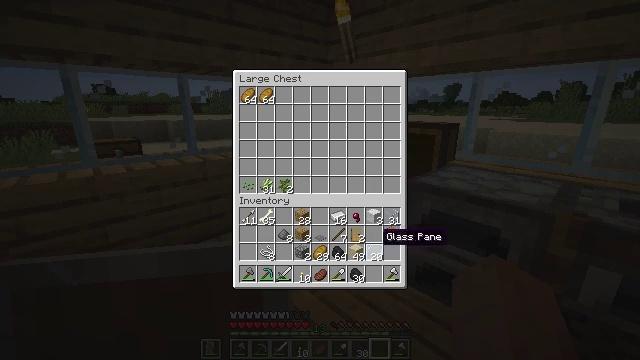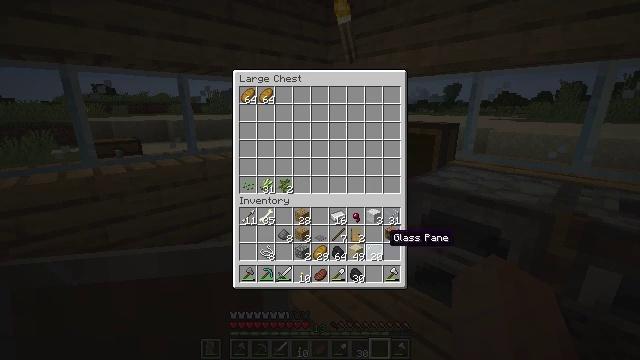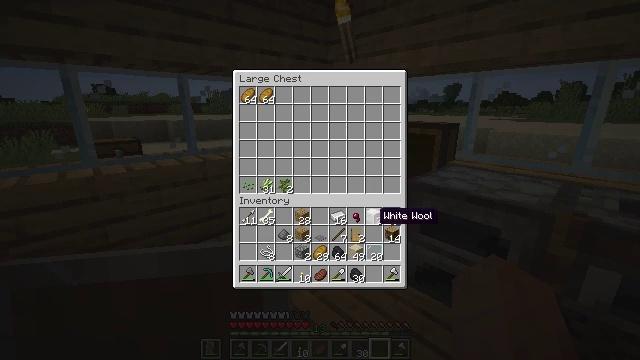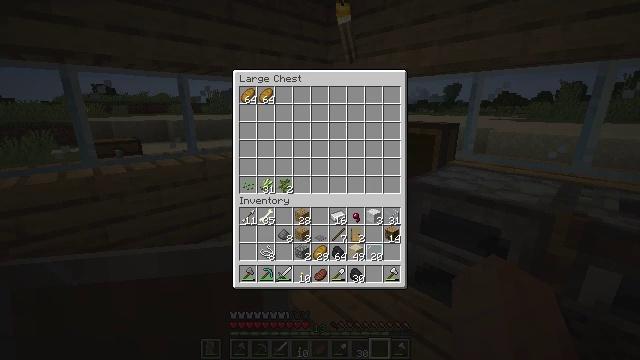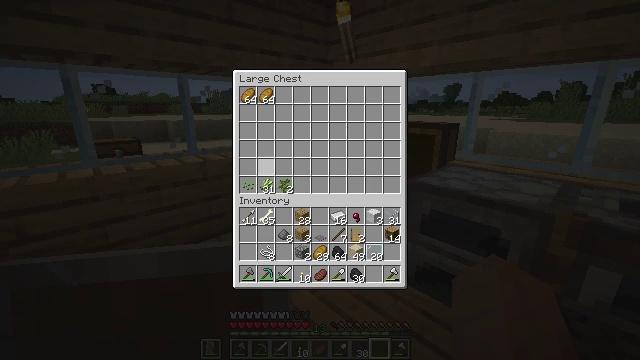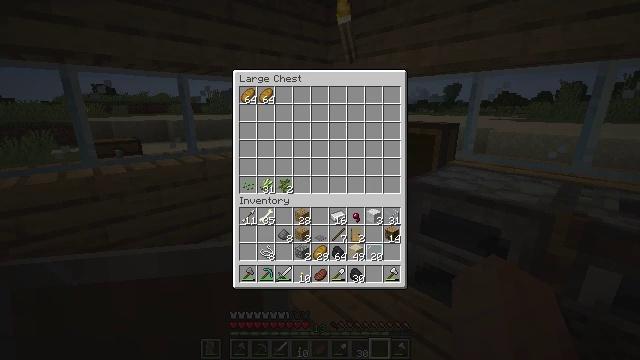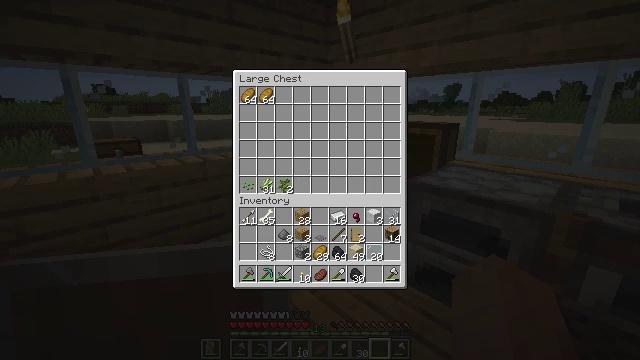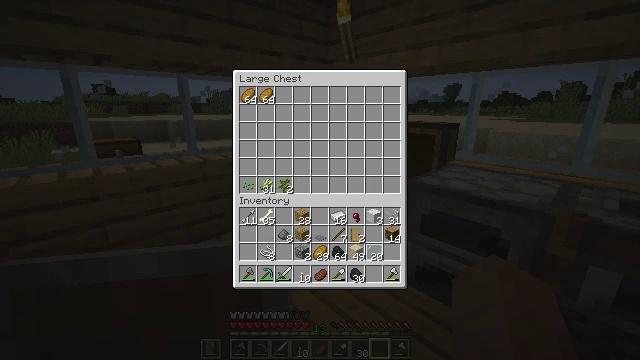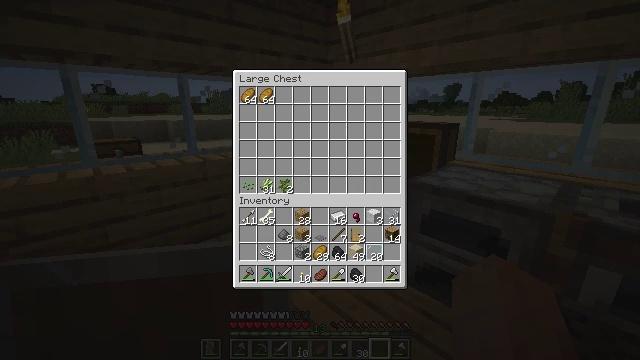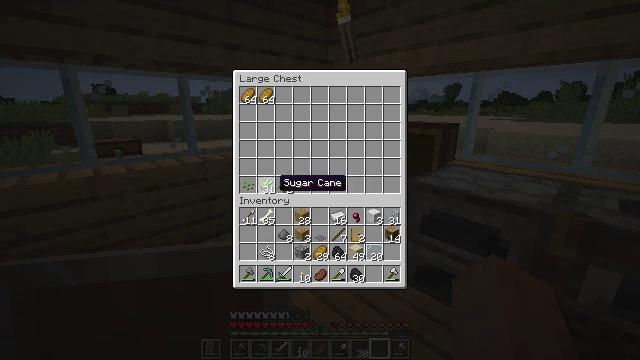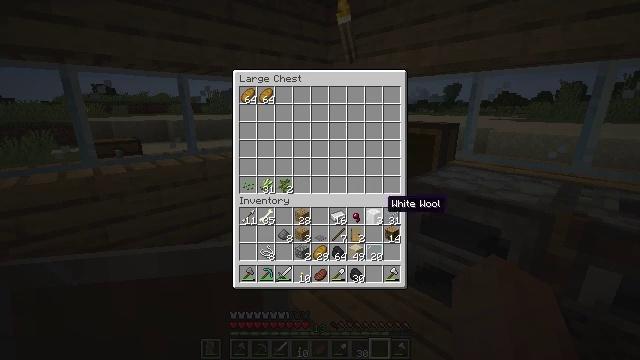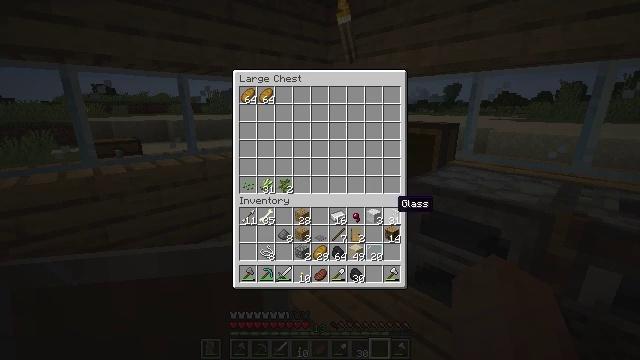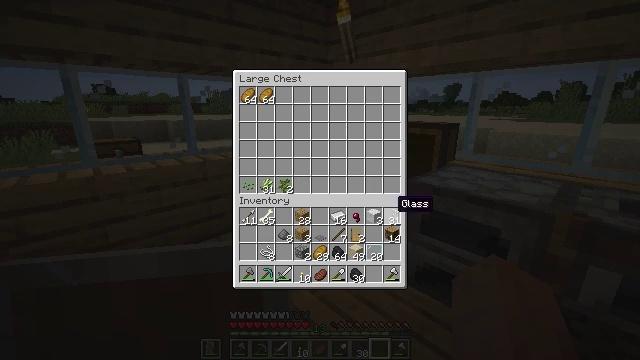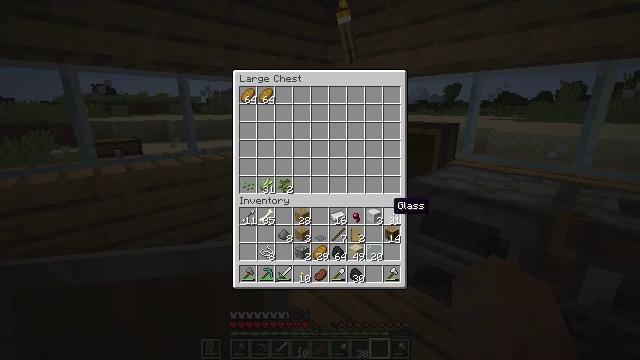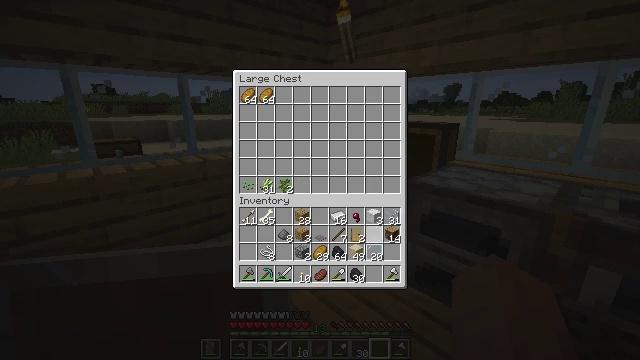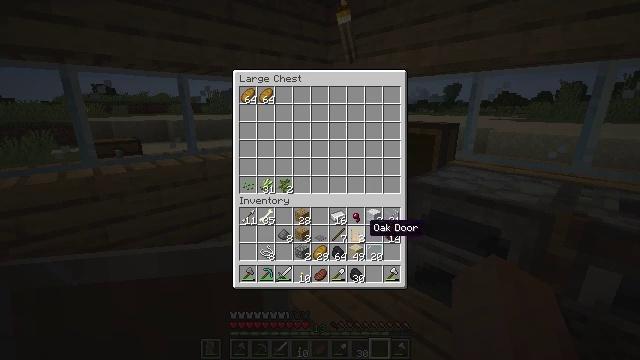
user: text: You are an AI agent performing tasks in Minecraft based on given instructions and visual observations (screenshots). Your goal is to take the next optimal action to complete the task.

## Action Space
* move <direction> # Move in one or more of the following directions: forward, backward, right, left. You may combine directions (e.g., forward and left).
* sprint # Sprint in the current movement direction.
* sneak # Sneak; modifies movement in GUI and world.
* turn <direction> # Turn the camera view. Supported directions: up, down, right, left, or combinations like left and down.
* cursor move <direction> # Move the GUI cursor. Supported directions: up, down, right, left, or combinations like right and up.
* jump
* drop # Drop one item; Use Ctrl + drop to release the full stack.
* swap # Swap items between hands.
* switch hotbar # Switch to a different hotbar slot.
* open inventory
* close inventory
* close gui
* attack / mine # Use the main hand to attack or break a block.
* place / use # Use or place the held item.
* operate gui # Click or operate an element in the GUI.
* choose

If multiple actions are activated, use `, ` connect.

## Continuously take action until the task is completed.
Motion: motion action
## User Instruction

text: Combine string and sticks to get a bow.
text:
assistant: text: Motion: cursor move right
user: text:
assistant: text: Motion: cursor move left and up
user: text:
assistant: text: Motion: cursor move left and up
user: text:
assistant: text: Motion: cursor move left and up
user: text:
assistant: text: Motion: cursor move left and up
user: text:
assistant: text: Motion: cursor move left
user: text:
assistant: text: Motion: no_op
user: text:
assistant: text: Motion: no_op
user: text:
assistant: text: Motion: cursor move right and down
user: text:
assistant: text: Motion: cursor move right and down
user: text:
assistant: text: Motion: cursor move right
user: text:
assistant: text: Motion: no_op
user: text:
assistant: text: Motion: no_op
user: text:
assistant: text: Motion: cursor move left and down
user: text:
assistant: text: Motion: cursor move down
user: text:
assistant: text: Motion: no_op
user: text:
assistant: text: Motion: cursor move left
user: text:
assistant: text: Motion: cursor move left
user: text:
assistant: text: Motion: no_op
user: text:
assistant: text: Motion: no_op
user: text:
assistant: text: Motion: no_op
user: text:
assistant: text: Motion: no_op
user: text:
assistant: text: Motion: no_op
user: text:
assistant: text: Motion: no_op
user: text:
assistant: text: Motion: no_op
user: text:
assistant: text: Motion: no_op
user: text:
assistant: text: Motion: no_op
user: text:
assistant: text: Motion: no_op
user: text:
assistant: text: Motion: no_op
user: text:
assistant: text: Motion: no_op